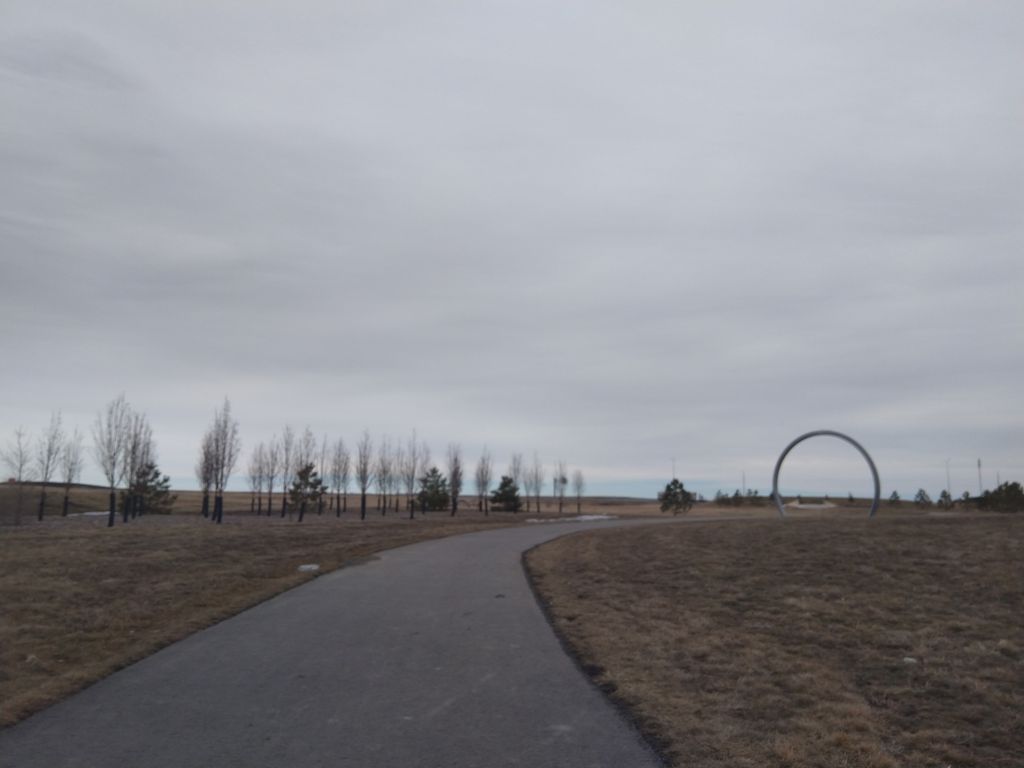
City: calgary